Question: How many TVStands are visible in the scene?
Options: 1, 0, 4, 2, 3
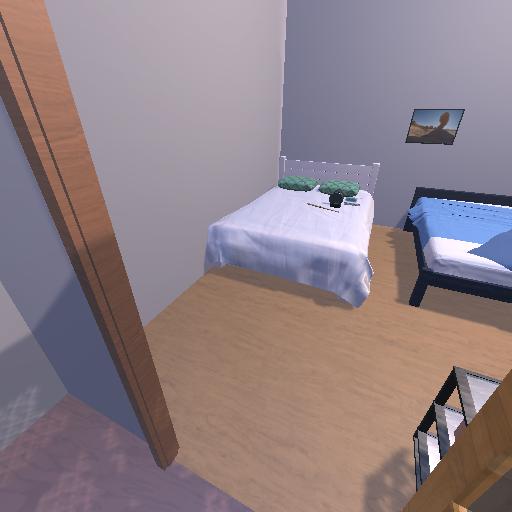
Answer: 1